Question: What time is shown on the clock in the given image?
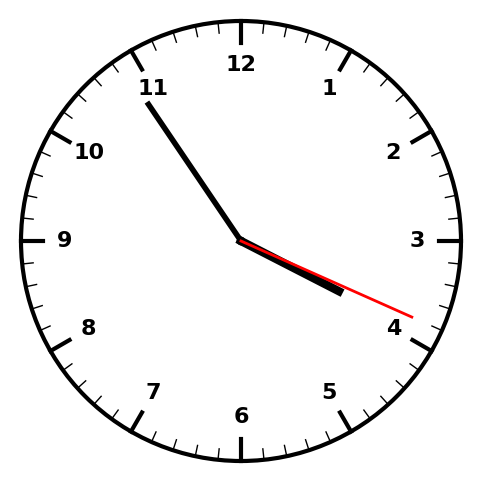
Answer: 03:54:19